The image folds the raw vibration samples of a bearing signal into a 2-D grayscale square (signal-to-image encoding). Determine the bearing's health state. Answer with exactly one of: normal, inner_race, outer_race, ball.
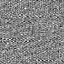
Answer: normal